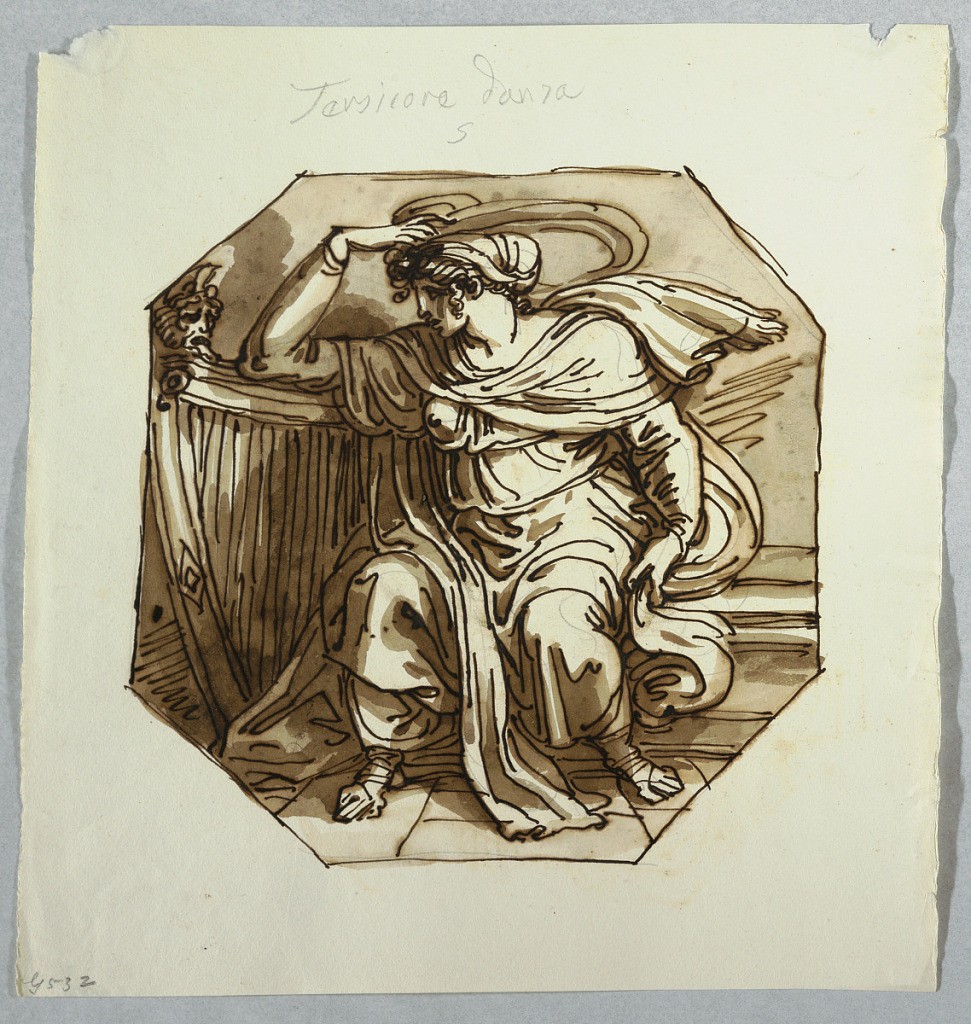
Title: Drawing
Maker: Felice Giani, Italian, 1758–1823
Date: About 1801
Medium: Pen and brown ink, brown wash, over black chalk, on rolled paper.
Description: Vertical Rectangle octagonal frame. Shown from the front sitting and leaning her right arm upon a harp. The right hand leans upon her head.